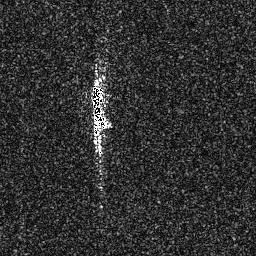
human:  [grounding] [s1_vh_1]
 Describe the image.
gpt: In the satellite image, there is  <ref>1 medium ship </ref> <box>[[34, 30, 43, 51, 0]]</box> located at center.